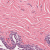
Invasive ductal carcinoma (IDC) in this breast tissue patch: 0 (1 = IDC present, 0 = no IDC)